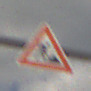
Verkehrszeichen: Arbeitsstelle
Umgebung: Outdoor, RoadRail
Tageszeit: Midday
Wetter: PartlyCloudy
Licht: Natural
Jahreszeit: NotSpecified
Kontrast: HighContrast